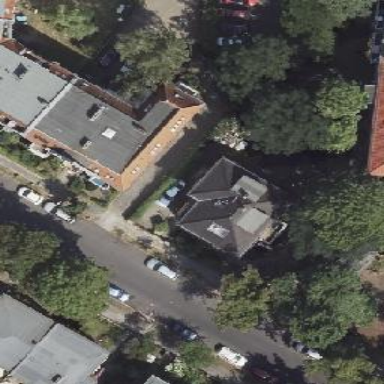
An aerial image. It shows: Hipped roof on apartment building.